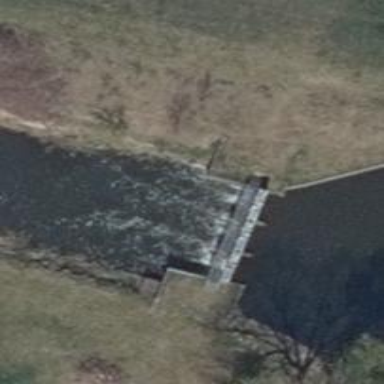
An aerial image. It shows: Weir along the waterway.